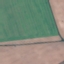
Land use / land cover: AnnualCrop